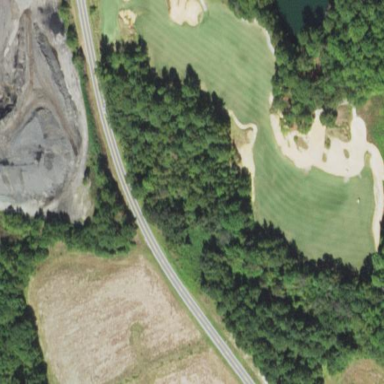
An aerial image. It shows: Rough area in golf course.